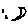
Label: moon